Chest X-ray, PA view. Patient: 48 years old, sex F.
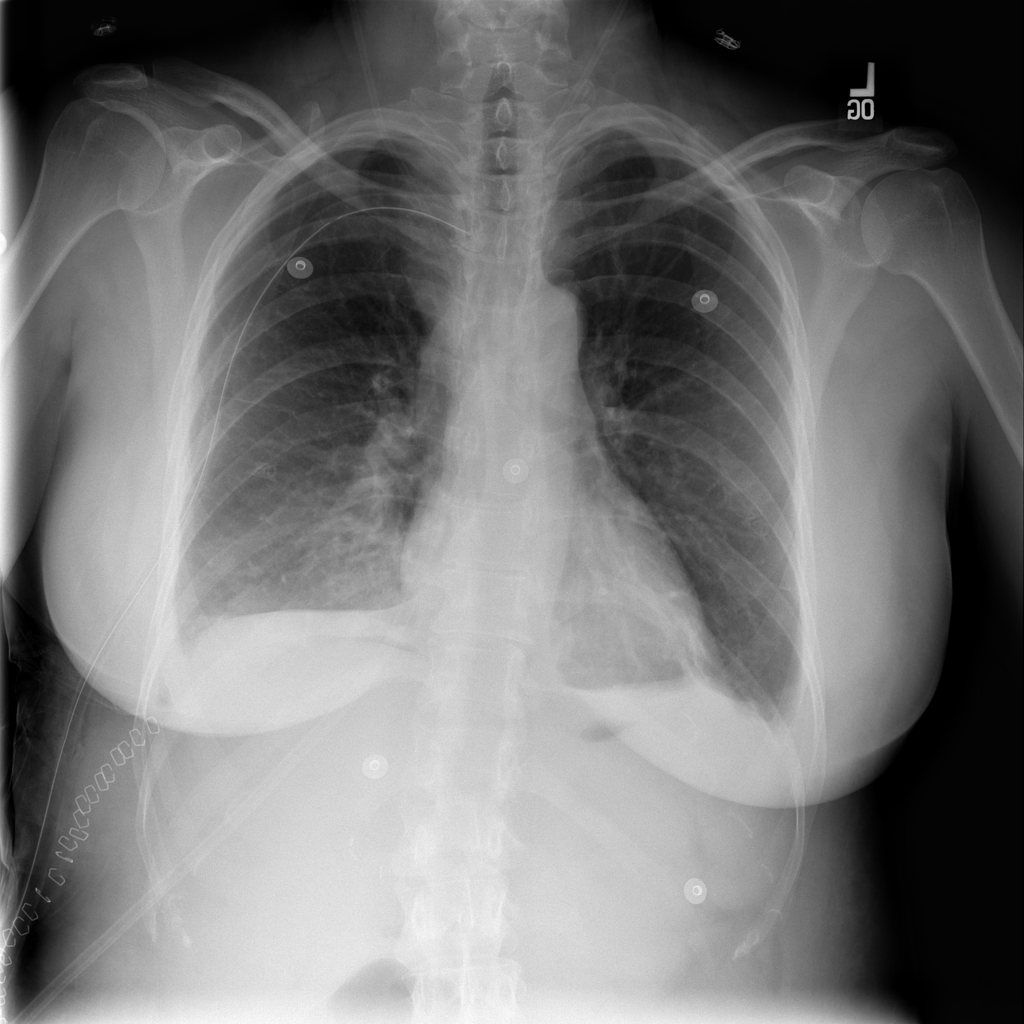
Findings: Atelectasis, Edema, Effusion, Pneumonia, Pneumothorax